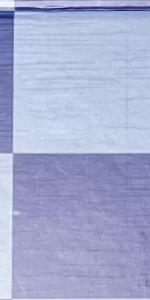
Label: Empty